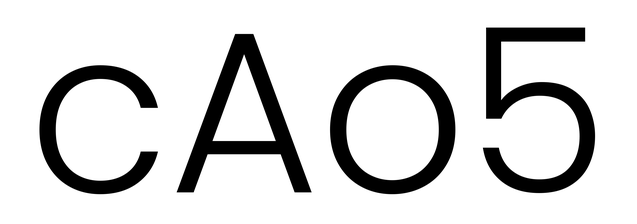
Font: Poppins-Light